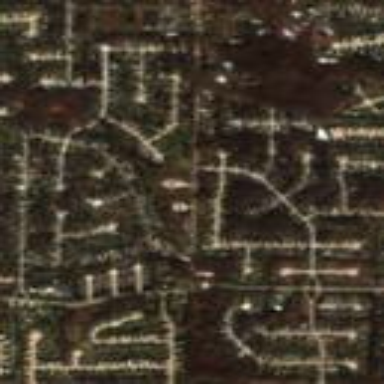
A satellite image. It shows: Neighborhood.